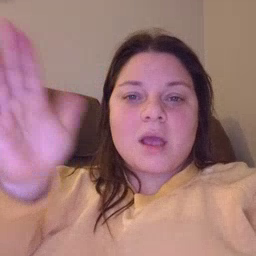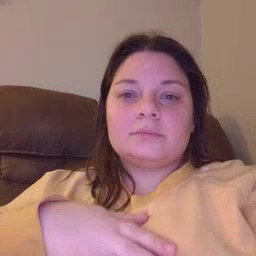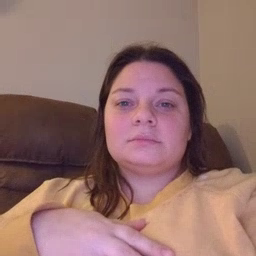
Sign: flag